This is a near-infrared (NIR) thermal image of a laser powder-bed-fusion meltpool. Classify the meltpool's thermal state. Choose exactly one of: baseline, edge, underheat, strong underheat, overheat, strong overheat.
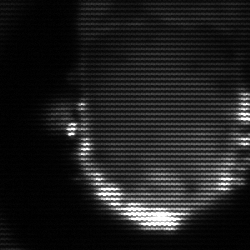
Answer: baseline